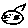
Label: cat